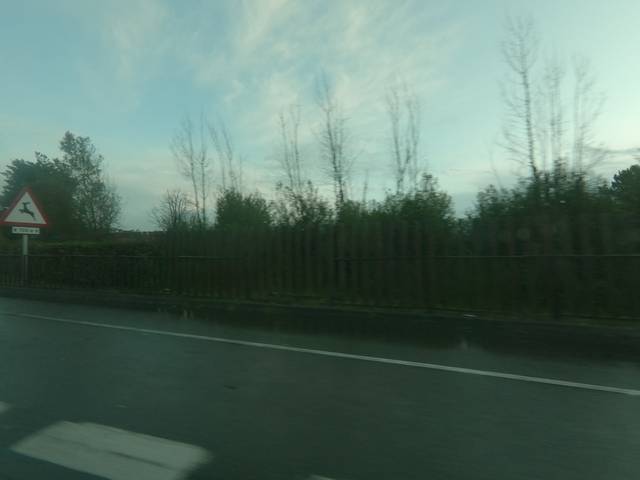
Region: Spain
Coordinates: 42.035, -8.655